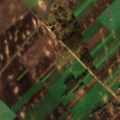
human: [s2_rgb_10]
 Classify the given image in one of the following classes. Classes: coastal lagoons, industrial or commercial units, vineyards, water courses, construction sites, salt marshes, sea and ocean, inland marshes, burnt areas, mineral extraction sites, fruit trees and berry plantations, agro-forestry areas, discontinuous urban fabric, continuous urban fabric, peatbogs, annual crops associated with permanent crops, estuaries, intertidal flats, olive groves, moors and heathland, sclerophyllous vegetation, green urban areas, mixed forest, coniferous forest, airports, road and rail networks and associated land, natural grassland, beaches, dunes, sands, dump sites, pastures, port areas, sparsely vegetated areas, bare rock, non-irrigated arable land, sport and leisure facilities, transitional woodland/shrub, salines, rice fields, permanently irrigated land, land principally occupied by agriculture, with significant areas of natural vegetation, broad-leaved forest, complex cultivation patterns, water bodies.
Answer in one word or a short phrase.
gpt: non-irrigated arable land, land principally occupied by agriculture, with significant areas of natural vegetation